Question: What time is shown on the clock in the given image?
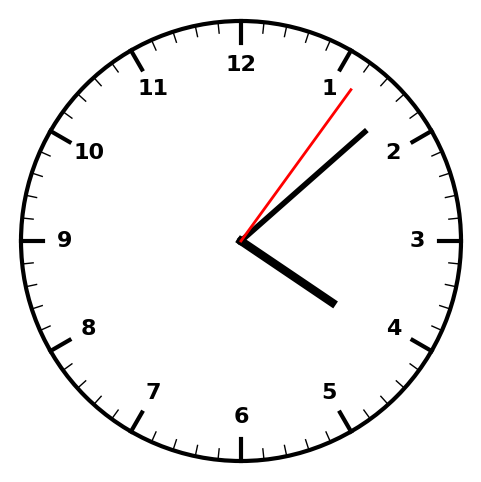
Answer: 04:08:06